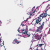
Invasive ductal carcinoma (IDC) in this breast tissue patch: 0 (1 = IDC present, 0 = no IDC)